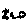
Label: cloud